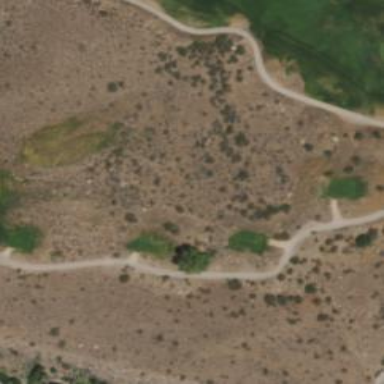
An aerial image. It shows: Service road designated as golf cart path.